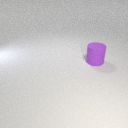
large purple rubber cylinder